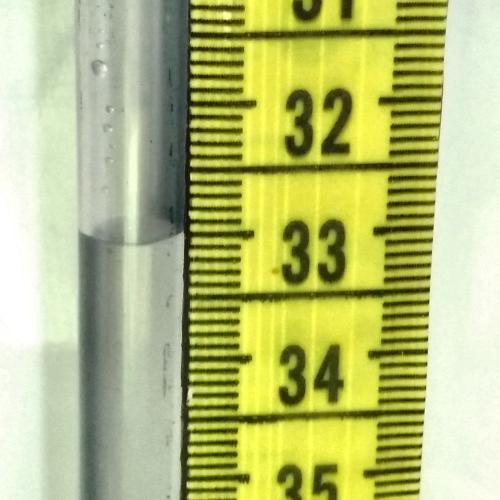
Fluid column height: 33.0 cm